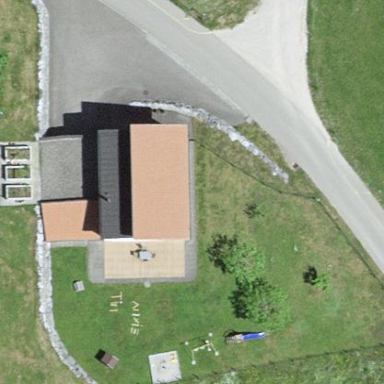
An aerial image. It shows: Simple and straightforward house.